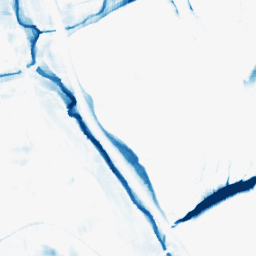
Category: morphological
Decomposition family: morphological_rect
Decomposition parameters: operation: closing
width: 20
height: 20
Upsampling method: cubic_catmull_rom
Upsampling parameters: scale: 8
Upsampling scale: 8